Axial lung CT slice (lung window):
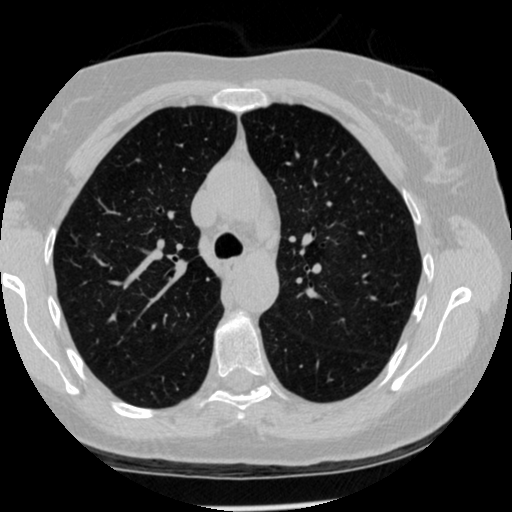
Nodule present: no